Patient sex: M
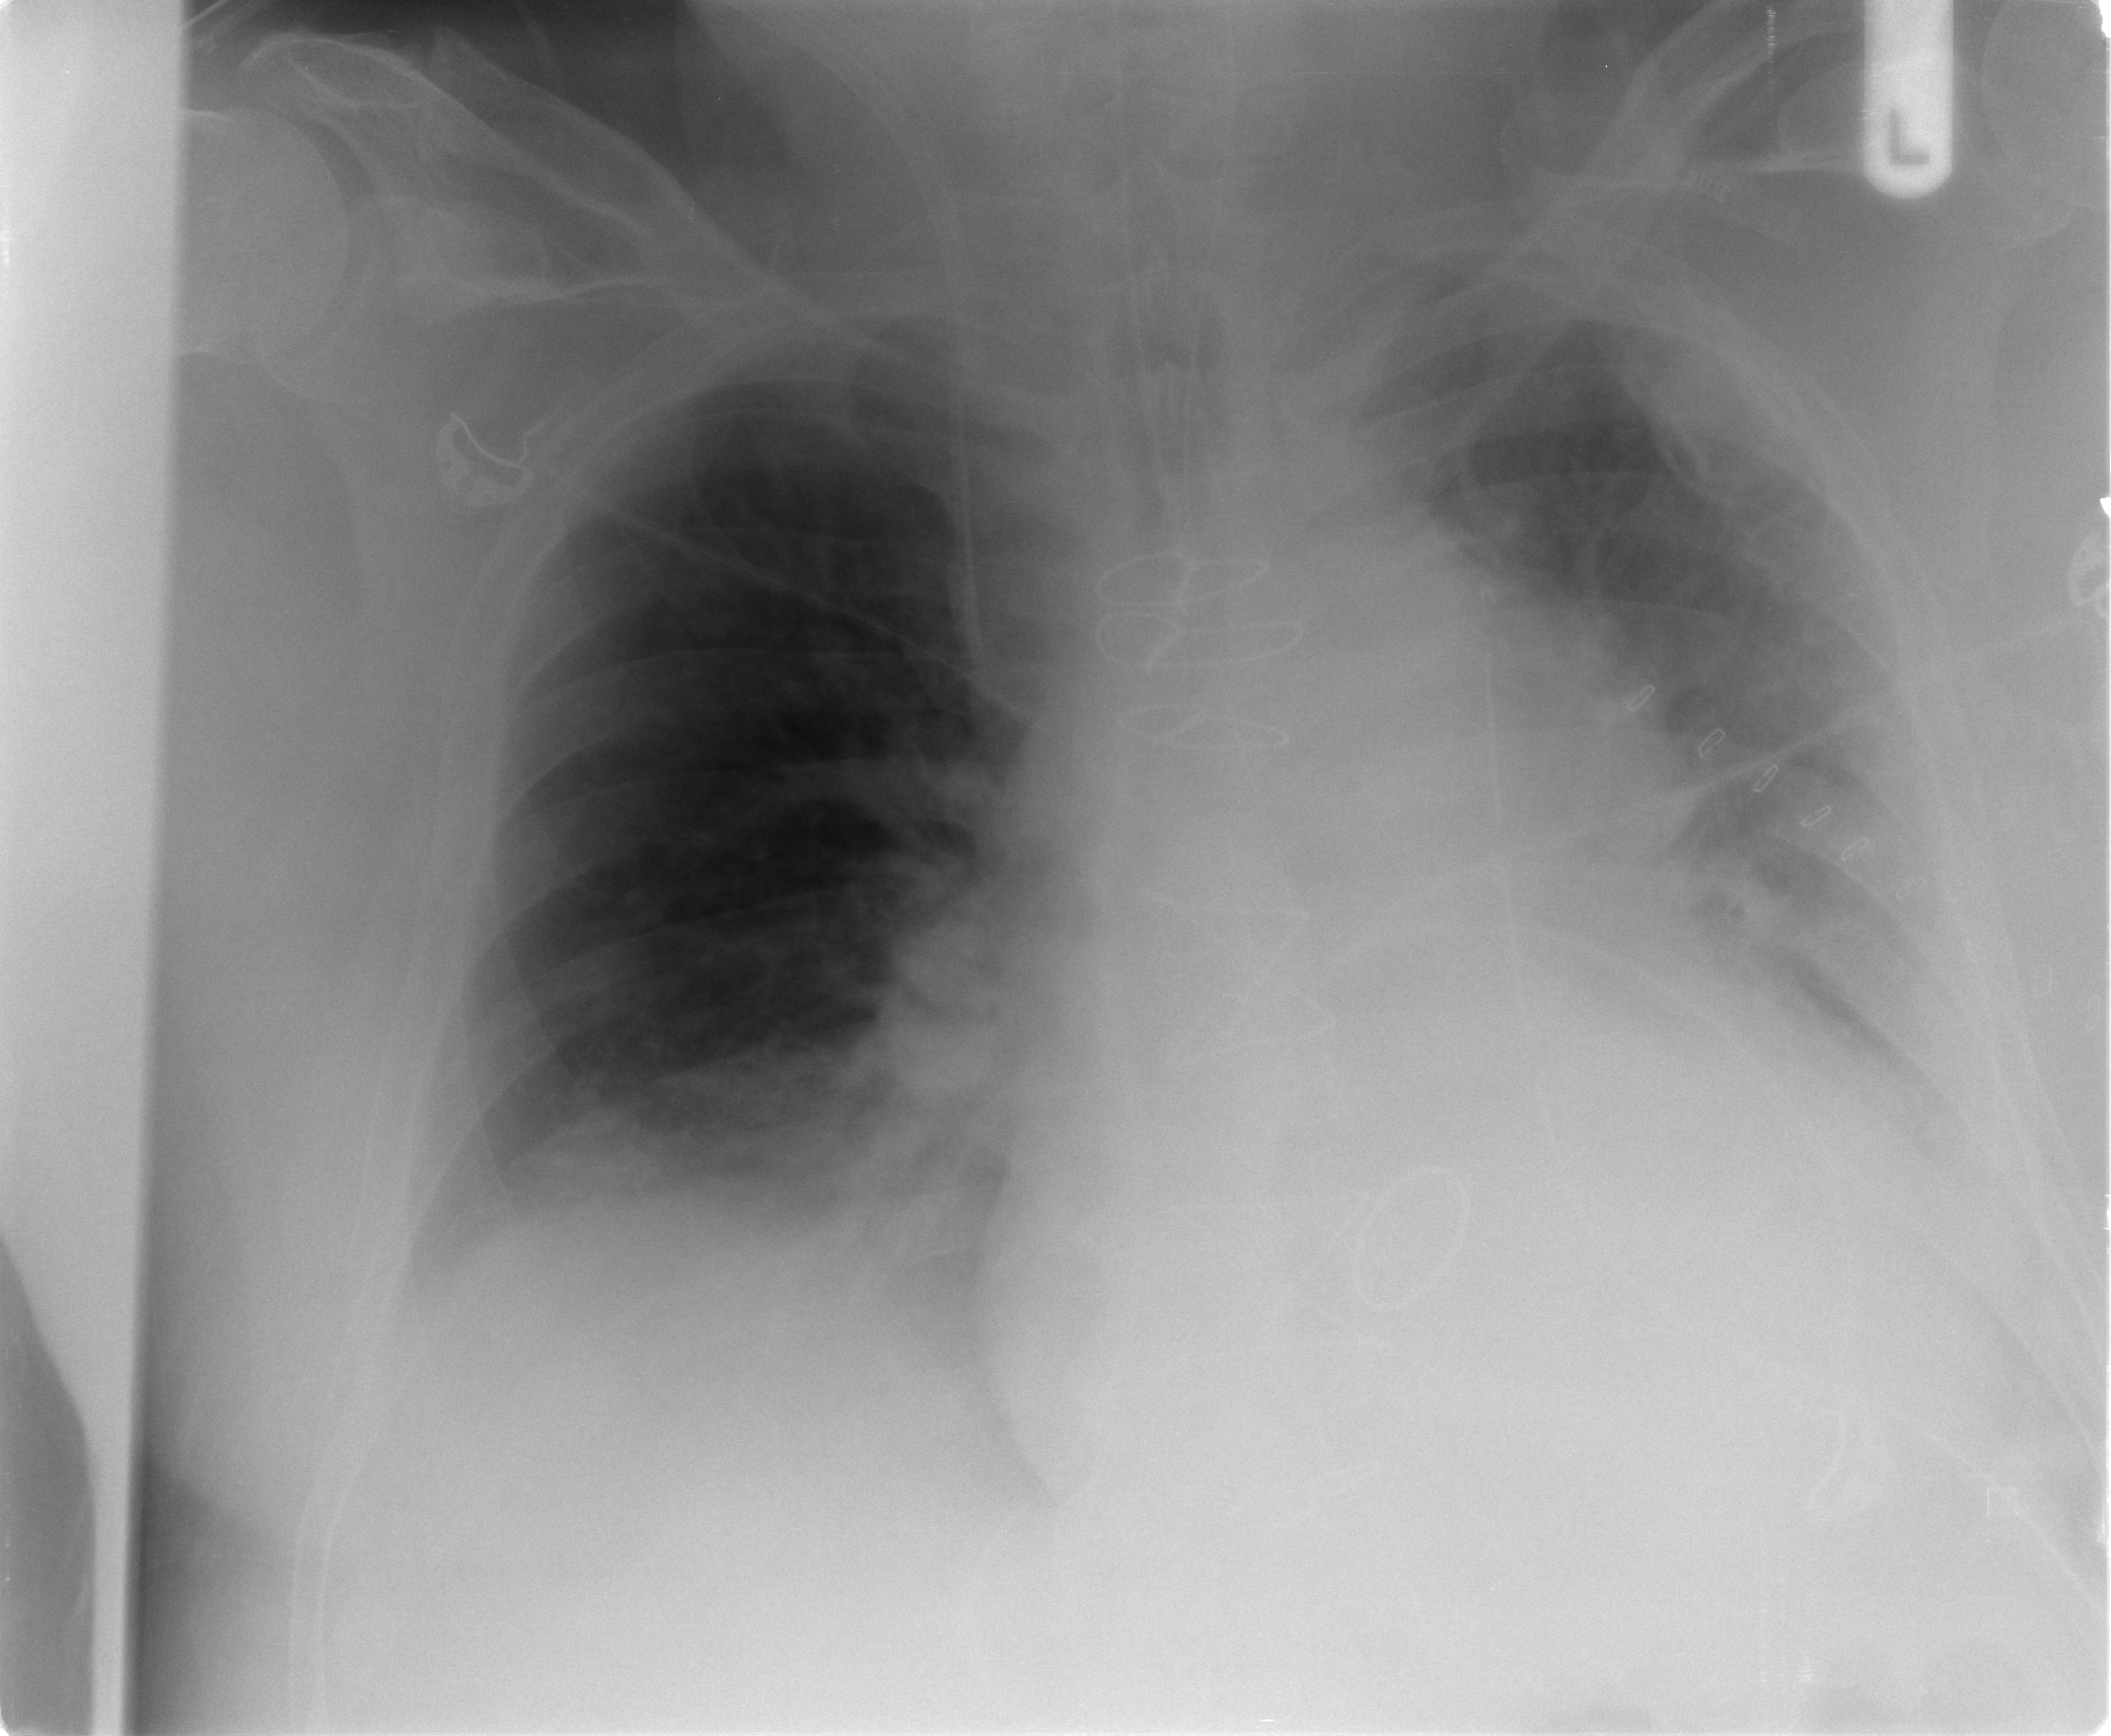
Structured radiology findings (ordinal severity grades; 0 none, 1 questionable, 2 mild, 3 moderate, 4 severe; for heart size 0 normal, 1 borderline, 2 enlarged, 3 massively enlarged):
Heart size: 2
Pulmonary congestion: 3
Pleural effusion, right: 2
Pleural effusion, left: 3
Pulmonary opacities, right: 2
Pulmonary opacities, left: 2
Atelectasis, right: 3
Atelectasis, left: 3